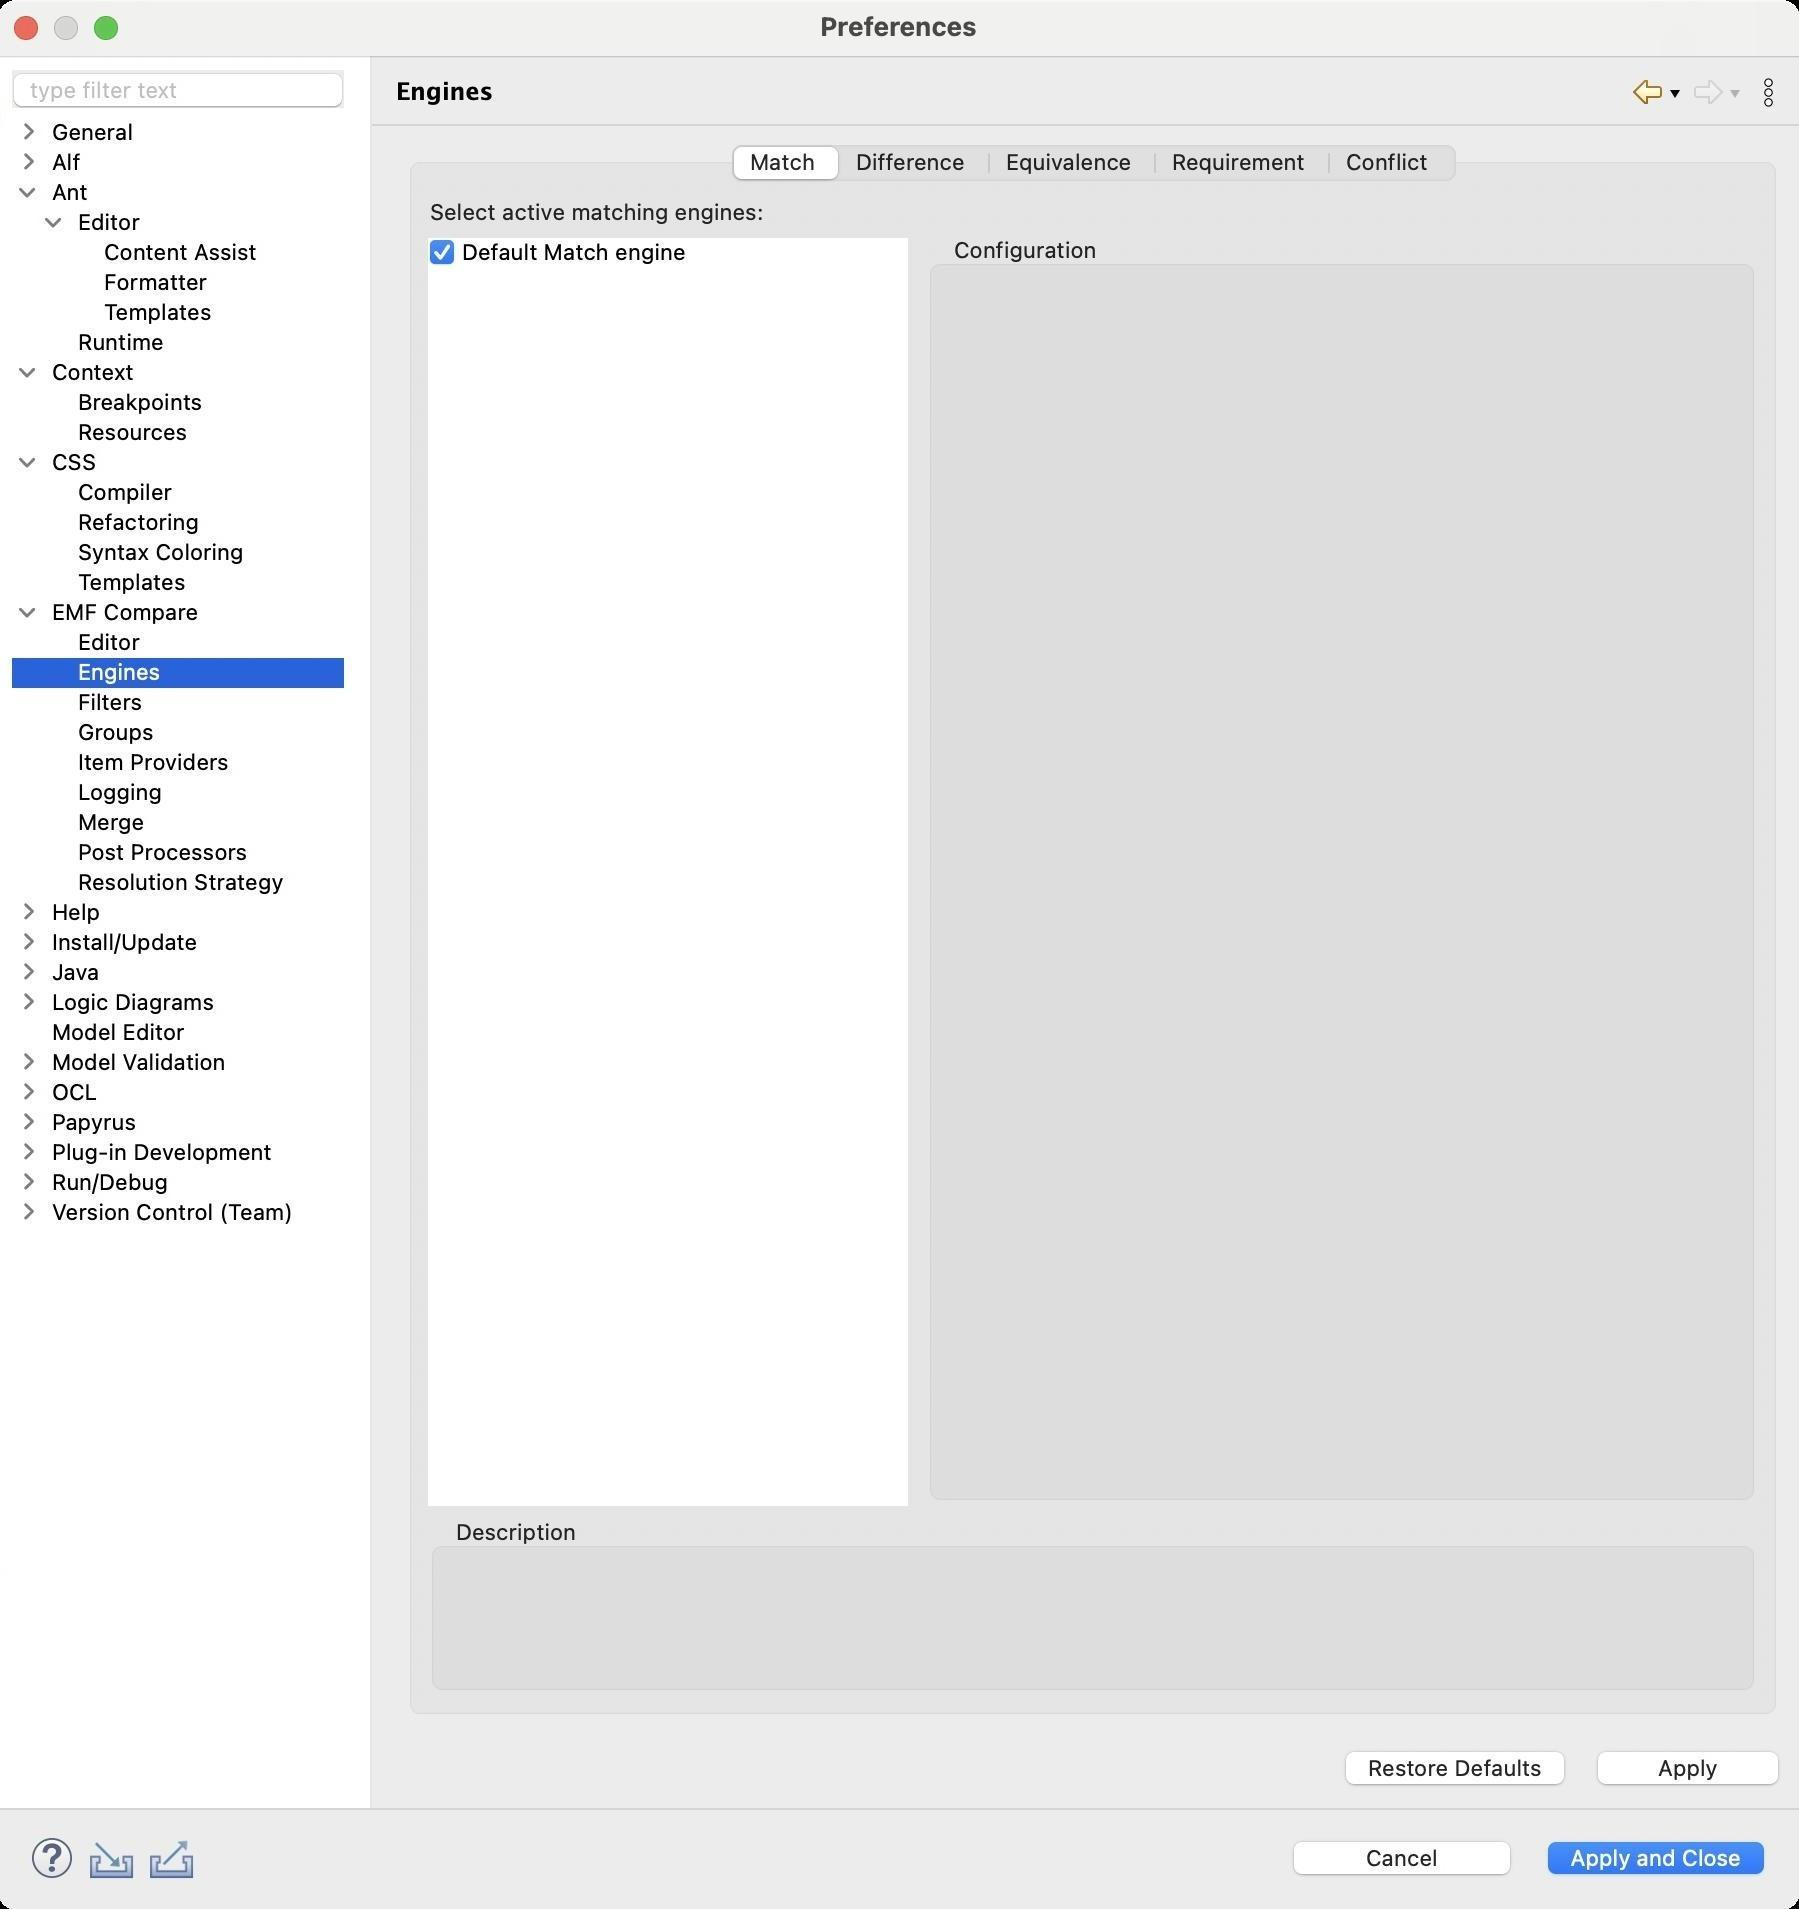
Accessibility tree:
{"name": "Preferences", "role": "AXWindow", "description": null, "role_description": "standard window", "value": null, "position": "480.00;95.00", "size": "901;955", "children": [{"name": "Apply_and_Close", "role": "AXButton", "description": null, "role_description": "button", "value": null, "position": "769.00;917.00", "size": "120;27", "children": []}, {"name": "Cancel", "role": "AXButton", "description": null, "role_description": "button", "value": null, "position": "642.00;917.00", "size": "120;27", "children": []}, {"name": null, "role": "AXToolbar", "description": null, "role_description": "toolbar", "value": null, "position": "12.00;915.00", "size": "90;30", "children": [{"name": "Help", "role": "AXCheckBox", "description": null, "role_description": "checkbox", "value": 0, "position": "12.00;915.00", "size": "30;30", "children": []}, {"name": "Import", "role": "AXButton", "description": null, "role_description": "button", "value": null, "position": "42.00;915.00", "size": "30;30", "children": []}, {"name": "Export", "role": "AXButton", "description": null, "role_description": "button", "value": null, "position": "72.00;915.00", "size": "30;30", "children": []}]}, {"name": null, "role": "AXScrollArea", "description": null, "role_description": "scroll area", "value": null, "position": "199.00;69.00", "size": "697;830", "children": [{"name": "Apply", "role": "AXButton", "description": null, "role_description": "button", "value": null, "position": "794.00;872.00", "size": "102;27", "children": []}, {"name": "Restore_Defaults", "role": "AXButton", "description": null, "role_description": "button", "value": null, "position": "668.00;872.00", "size": "121;27", "children": []}, {"name": null, "role": "AXTabGroup", "description": null, "role_description": "tab group", "value": "{\n    \"name\": \"Match\",\n    \"role\": \"AXRadioButton\",\n    \"description\": null,\n    \"role_description\": \"tab\",\n    \"value\": 1,\n    \"position\": \"368.00;72.00\",\n    \"size\": \"53;20\",\n    \"children\": []\n}", "position": "199.00;69.00", "size": "697;798", "children": [{"name": "Match", "role": "AXRadioButton", "description": null, "role_description": "tab", "value": 1, "position": "368.00;72.00", "size": "53;20", "children": []}, {"name": "Difference", "role": "AXRadioButton", "description": null, "role_description": "tab", "value": 0, "position": "421.00;72.00", "size": "75;20", "children": []}, {"name": "Equivalence", "role": "AXRadioButton", "description": null, "role_description": "tab", "value": 0, "position": "496.00;72.00", "size": "83;20", "children": []}, {"name": "Requirement", "role": "AXRadioButton", "description": null, "role_description": "tab", "value": 0, "position": "579.00;72.00", "size": "87;20", "children": []}, {"name": "Conflict", "role": "AXRadioButton", "description": null, "role_description": "tab", "value": 0, "position": "666.00;72.00", "size": "62;20", "children": []}, {"name": null, "role": "AXGroup", "description": null, "role_description": "group", "value": null, "position": "214.00;759.00", "size": "667;90", "children": [{"name": null, "role": "AXStaticText", "description": null, "role_description": "text", "value": "", "position": "228.00;784.00", "size": "639;50", "children": []}, {"name": null, "role": "AXStaticText", "description": null, "role_description": "text", "value": "Description", "position": "225.00;759.00", "size": "68;14", "children": []}]}, {"name": null, "role": "AXGroup", "description": null, "role_description": "group", "value": null, "position": "463.00;118.00", "size": "418;636", "children": [{"name": null, "role": "AXStaticText", "description": null, "role_description": "text", "value": "Configuration", "position": "474.00;118.00", "size": "79;14", "children": []}]}, {"name": null, "role": "AXScrollArea", "description": null, "role_description": "scroll area", "value": null, "position": "214.00;118.00", "size": "242;636", "children": [{"name": null, "role": "AXTable", "description": null, "role_description": "table", "value": null, "position": "215.00;119.00", "size": "240;634", "children": [{"name": null, "role": "AXRow", "description": null, "role_description": "table row", "value": null, "position": "215.00;119.00", "size": "240;15", "children": [{"name": "", "role": "AXCheckBox", "description": null, "role_description": "checkbox", "value": 1, "position": "215.00;119.00", "size": "14;14", "children": []}, {"name": null, "role": "AXStaticText", "description": null, "role_description": "text", "value": "Default Match engine", "position": "230.00;119.00", "size": "116;14", "children": []}]}, {"name": null, "role": "AXColumn", "description": null, "role_description": "column", "value": null, "position": "215.00;119.00", "size": "15;634", "children": []}, {"name": null, "role": "AXColumn", "description": null, "role_description": "column", "value": null, "position": "230.00;119.00", "size": "117;634", "children": []}]}]}, {"name": null, "role": "AXStaticText", "description": null, "role_description": "text", "value": "Select active matching engines:", "position": "214.00;99.00", "size": "171;14", "children": []}]}]}, {"name": null, "role": "AXToolbar", "description": "", "role_description": "toolbar", "value": null, "position": "814.00;35.00", "size": "82;22", "children": [{"name": "Back_to_Editor", "role": "AXMenuButton", "description": null, "role_description": "menu button", "value": null, "position": "814.00;35.00", "size": "22;22", "children": []}, {"name": "Forward", "role": "AXMenuButton", "description": null, "role_description": "menu button", "value": null, "position": "844.00;35.00", "size": "22;22", "children": []}, {"name": "Additional_Dialog_Actions", "role": "AXButton", "description": null, "role_description": "button", "value": null, "position": "874.00;35.00", "size": "22;22", "children": []}]}, {"name": null, "role": "AXStaticText", "description": "", "role_description": "text", "value": "Engines", "position": "196.00;35.00", "size": "611;21", "children": []}, {"name": null, "role": "AXSplitter", "description": null, "role_description": "splitter", "value": 180, "position": "180.00;28.00", "size": "5;876", "children": []}, {"name": null, "role": "AXScrollArea", "description": null, "role_description": "scroll area", "value": null, "position": "7.00;59.00", "size": "166;845", "children": [{"name": null, "role": "AXOutline", "description": null, "role_description": "outline", "value": null, "position": "7.00;59.00", "size": "166;845", "children": [{"name": null, "role": "AXRow", "description": null, "role_description": "outline row", "value": null, "position": "7.00;59.00", "size": "166;15", "children": [{"name": null, "role": "AXGroup", "description": null, "role_description": "group", "value": null, "position": "7.00;59.00", "size": "141;15", "children": [{"name": null, "role": "AXDisclosureTriangle", "description": null, "role_description": "disclosure triangle", "value": 0, "position": "9.00;59.00", "size": "12;14", "children": []}, {"name": null, "role": "AXStaticText", "description": null, "role_description": "text", "value": "General", "position": "25.00;59.00", "size": "122;14", "children": []}]}]}, {"name": null, "role": "AXRow", "description": null, "role_description": "outline row", "value": null, "position": "7.00;74.00", "size": "166;15", "children": [{"name": null, "role": "AXGroup", "description": null, "role_description": "group", "value": null, "position": "7.00;74.00", "size": "141;15", "children": [{"name": null, "role": "AXDisclosureTriangle", "description": null, "role_description": "disclosure triangle", "value": 0, "position": "9.00;74.00", "size": "12;14", "children": []}, {"name": null, "role": "AXStaticText", "description": null, "role_description": "text", "value": "Alf", "position": "25.00;74.00", "size": "122;14", "children": []}]}]}, {"name": null, "role": "AXRow", "description": null, "role_description": "outline row", "value": null, "position": "7.00;89.00", "size": "166;15", "children": [{"name": null, "role": "AXGroup", "description": null, "role_description": "group", "value": null, "position": "7.00;89.00", "size": "141;15", "children": [{"name": null, "role": "AXDisclosureTriangle", "description": null, "role_description": "disclosure triangle", "value": 1, "position": "9.00;89.00", "size": "12;14", "children": []}, {"name": null, "role": "AXStaticText", "description": null, "role_description": "text", "value": "Ant", "position": "25.00;89.00", "size": "122;14", "children": []}]}]}, {"name": null, "role": "AXRow", "description": null, "role_description": "outline row", "value": null, "position": "7.00;104.00", "size": "166;15", "children": [{"name": null, "role": "AXGroup", "description": null, "role_description": "group", "value": null, "position": "7.00;104.00", "size": "141;15", "children": [{"name": null, "role": "AXDisclosureTriangle", "description": null, "role_description": "disclosure triangle", "value": 1, "position": "22.00;104.00", "size": "12;14", "children": []}, {"name": null, "role": "AXStaticText", "description": null, "role_description": "text", "value": "Editor", "position": "38.00;104.00", "size": "109;14", "children": []}]}]}, {"name": null, "role": "AXRow", "description": null, "role_description": "outline row", "value": null, "position": "7.00;119.00", "size": "166;15", "children": [{"name": null, "role": "AXStaticText", "description": null, "role_description": "text", "value": "Content Assist", "position": "51.00;119.00", "size": "96;14", "children": []}]}, {"name": null, "role": "AXRow", "description": null, "role_description": "outline row", "value": null, "position": "7.00;134.00", "size": "166;15", "children": [{"name": null, "role": "AXStaticText", "description": null, "role_description": "text", "value": "Formatter", "position": "51.00;134.00", "size": "96;14", "children": []}]}, {"name": null, "role": "AXRow", "description": null, "role_description": "outline row", "value": null, "position": "7.00;149.00", "size": "166;15", "children": [{"name": null, "role": "AXStaticText", "description": null, "role_description": "text", "value": "Templates", "position": "51.00;149.00", "size": "96;14", "children": []}]}, {"name": null, "role": "AXRow", "description": null, "role_description": "outline row", "value": null, "position": "7.00;164.00", "size": "166;15", "children": [{"name": null, "role": "AXStaticText", "description": null, "role_description": "text", "value": "Runtime", "position": "38.00;164.00", "size": "109;14", "children": []}]}, {"name": null, "role": "AXRow", "description": null, "role_description": "outline row", "value": null, "position": "7.00;179.00", "size": "166;15", "children": [{"name": null, "role": "AXGroup", "description": null, "role_description": "group", "value": null, "position": "7.00;179.00", "size": "141;15", "children": [{"name": null, "role": "AXDisclosureTriangle", "description": null, "role_description": "disclosure triangle", "value": 1, "position": "9.00;179.00", "size": "12;14", "children": []}, {"name": null, "role": "AXStaticText", "description": null, "role_description": "text", "value": "Context", "position": "25.00;179.00", "size": "122;14", "children": []}]}]}, {"name": null, "role": "AXRow", "description": null, "role_description": "outline row", "value": null, "position": "7.00;194.00", "size": "166;15", "children": [{"name": null, "role": "AXStaticText", "description": null, "role_description": "text", "value": "Breakpoints", "position": "38.00;194.00", "size": "109;14", "children": []}]}, {"name": null, "role": "AXRow", "description": null, "role_description": "outline row", "value": null, "position": "7.00;209.00", "size": "166;15", "children": [{"name": null, "role": "AXStaticText", "description": null, "role_description": "text", "value": "Resources", "position": "38.00;209.00", "size": "109;14", "children": []}]}, {"name": null, "role": "AXRow", "description": null, "role_description": "outline row", "value": null, "position": "7.00;224.00", "size": "166;15", "children": [{"name": null, "role": "AXGroup", "description": null, "role_description": "group", "value": null, "position": "7.00;224.00", "size": "141;15", "children": [{"name": null, "role": "AXDisclosureTriangle", "description": null, "role_description": "disclosure triangle", "value": 1, "position": "9.00;224.00", "size": "12;14", "children": []}, {"name": null, "role": "AXStaticText", "description": null, "role_description": "text", "value": "CSS", "position": "25.00;224.00", "size": "122;14", "children": []}]}]}, {"name": null, "role": "AXRow", "description": null, "role_description": "outline row", "value": null, "position": "7.00;239.00", "size": "166;15", "children": [{"name": null, "role": "AXStaticText", "description": null, "role_description": "text", "value": "Compiler", "position": "38.00;239.00", "size": "109;14", "children": []}]}, {"name": null, "role": "AXRow", "description": null, "role_description": "outline row", "value": null, "position": "7.00;254.00", "size": "166;15", "children": [{"name": null, "role": "AXStaticText", "description": null, "role_description": "text", "value": "Refactoring", "position": "38.00;254.00", "size": "109;14", "children": []}]}, {"name": null, "role": "AXRow", "description": null, "role_description": "outline row", "value": null, "position": "7.00;269.00", "size": "166;15", "children": [{"name": null, "role": "AXStaticText", "description": null, "role_description": "text", "value": "Syntax Coloring", "position": "38.00;269.00", "size": "109;14", "children": []}]}, {"name": null, "role": "AXRow", "description": null, "role_description": "outline row", "value": null, "position": "7.00;284.00", "size": "166;15", "children": [{"name": null, "role": "AXStaticText", "description": null, "role_description": "text", "value": "Templates", "position": "38.00;284.00", "size": "109;14", "children": []}]}, {"name": null, "role": "AXRow", "description": null, "role_description": "outline row", "value": null, "position": "7.00;299.00", "size": "166;15", "children": [{"name": null, "role": "AXGroup", "description": null, "role_description": "group", "value": null, "position": "7.00;299.00", "size": "141;15", "children": [{"name": null, "role": "AXDisclosureTriangle", "description": null, "role_description": "disclosure triangle", "value": 1, "position": "9.00;299.00", "size": "12;14", "children": []}, {"name": null, "role": "AXStaticText", "description": null, "role_description": "text", "value": "EMF Compare", "position": "25.00;299.00", "size": "122;14", "children": []}]}]}, {"name": null, "role": "AXRow", "description": null, "role_description": "outline row", "value": null, "position": "7.00;314.00", "size": "166;15", "children": [{"name": null, "role": "AXStaticText", "description": null, "role_description": "text", "value": "Editor", "position": "38.00;314.00", "size": "109;14", "children": []}]}, {"name": null, "role": "AXRow", "description": null, "role_description": "outline row", "value": null, "position": "7.00;329.00", "size": "166;15", "children": [{"name": null, "role": "AXStaticText", "description": null, "role_description": "text", "value": "Engines", "position": "38.00;329.00", "size": "109;14", "children": []}]}, {"name": null, "role": "AXRow", "description": null, "role_description": "outline row", "value": null, "position": "7.00;344.00", "size": "166;15", "children": [{"name": null, "role": "AXStaticText", "description": null, "role_description": "text", "value": "Filters", "position": "38.00;344.00", "size": "109;14", "children": []}]}, {"name": null, "role": "AXRow", "description": null, "role_description": "outline row", "value": null, "position": "7.00;359.00", "size": "166;15", "children": [{"name": null, "role": "AXStaticText", "description": null, "role_description": "text", "value": "Groups", "position": "38.00;359.00", "size": "109;14", "children": []}]}, {"name": null, "role": "AXRow", "description": null, "role_description": "outline row", "value": null, "position": "7.00;374.00", "size": "166;15", "children": [{"name": null, "role": "AXStaticText", "description": null, "role_description": "text", "value": "Item Providers", "position": "38.00;374.00", "size": "109;14", "children": []}]}, {"name": null, "role": "AXRow", "description": null, "role_description": "outline row", "value": null, "position": "7.00;389.00", "size": "166;15", "children": [{"name": null, "role": "AXStaticText", "description": null, "role_description": "text", "value": "Logging", "position": "38.00;389.00", "size": "109;14", "children": []}]}, {"name": null, "role": "AXRow", "description": null, "role_description": "outline row", "value": null, "position": "7.00;404.00", "size": "166;15", "children": [{"name": null, "role": "AXStaticText", "description": null, "role_description": "text", "value": "Merge", "position": "38.00;404.00", "size": "109;14", "children": []}]}, {"name": null, "role": "AXRow", "description": null, "role_description": "outline row", "value": null, "position": "7.00;419.00", "size": "166;15", "children": [{"name": null, "role": "AXStaticText", "description": null, "role_description": "text", "value": "Post Processors", "position": "38.00;419.00", "size": "109;14", "children": []}]}, {"name": null, "role": "AXRow", "description": null, "role_description": "outline row", "value": null, "position": "7.00;434.00", "size": "166;15", "children": [{"name": null, "role": "AXStaticText", "description": null, "role_description": "text", "value": "Resolution Strategy", "position": "38.00;434.00", "size": "109;14", "children": []}]}, {"name": null, "role": "AXRow", "description": null, "role_description": "outline row", "value": null, "position": "7.00;449.00", "size": "166;15", "children": [{"name": null, "role": "AXGroup", "description": null, "role_description": "group", "value": null, "position": "7.00;449.00", "size": "141;15", "children": [{"name": null, "role": "AXDisclosureTriangle", "description": null, "role_description": "disclosure triangle", "value": 0, "position": "9.00;449.00", "size": "12;14", "children": []}, {"name": null, "role": "AXStaticText", "description": null, "role_description": "text", "value": "Help", "position": "25.00;449.00", "size": "122;14", "children": []}]}]}, {"name": null, "role": "AXRow", "description": null, "role_description": "outline row", "value": null, "position": "7.00;464.00", "size": "166;15", "children": [{"name": null, "role": "AXGroup", "description": null, "role_description": "group", "value": null, "position": "7.00;464.00", "size": "141;15", "children": [{"name": null, "role": "AXDisclosureTriangle", "description": null, "role_description": "disclosure triangle", "value": 0, "position": "9.00;464.00", "size": "12;14", "children": []}, {"name": null, "role": "AXStaticText", "description": null, "role_description": "text", "value": "Install/Update", "position": "25.00;464.00", "size": "122;14", "children": []}]}]}, {"name": null, "role": "AXRow", "description": null, "role_description": "outline row", "value": null, "position": "7.00;479.00", "size": "166;15", "children": [{"name": null, "role": "AXGroup", "description": null, "role_description": "group", "value": null, "position": "7.00;479.00", "size": "141;15", "children": [{"name": null, "role": "AXDisclosureTriangle", "description": null, "role_description": "disclosure triangle", "value": 0, "position": "9.00;479.00", "size": "12;14", "children": []}, {"name": null, "role": "AXStaticText", "description": null, "role_description": "text", "value": "Java", "position": "25.00;479.00", "size": "122;14", "children": []}]}]}, {"name": null, "role": "AXRow", "description": null, "role_description": "outline row", "value": null, "position": "7.00;494.00", "size": "166;15", "children": [{"name": null, "role": "AXGroup", "description": null, "role_description": "group", "value": null, "position": "7.00;494.00", "size": "141;15", "children": [{"name": null, "role": "AXDisclosureTriangle", "description": null, "role_description": "disclosure triangle", "value": 0, "position": "9.00;494.00", "size": "12;14", "children": []}, {"name": null, "role": "AXStaticText", "description": null, "role_description": "text", "value": "Logic Diagrams", "position": "25.00;494.00", "size": "122;14", "children": []}]}]}, {"name": null, "role": "AXRow", "description": null, "role_description": "outline row", "value": null, "position": "7.00;509.00", "size": "166;15", "children": [{"name": null, "role": "AXStaticText", "description": null, "role_description": "text", "value": "Model Editor", "position": "25.00;509.00", "size": "122;14", "children": []}]}, {"name": null, "role": "AXRow", "description": null, "role_description": "outline row", "value": null, "position": "7.00;524.00", "size": "166;15", "children": [{"name": null, "role": "AXGroup", "description": null, "role_description": "group", "value": null, "position": "7.00;524.00", "size": "141;15", "children": [{"name": null, "role": "AXDisclosureTriangle", "description": null, "role_description": "disclosure triangle", "value": 0, "position": "9.00;524.00", "size": "12;14", "children": []}, {"name": null, "role": "AXStaticText", "description": null, "role_description": "text", "value": "Model Validation", "position": "25.00;524.00", "size": "122;14", "children": []}]}]}, {"name": null, "role": "AXRow", "description": null, "role_description": "outline row", "value": null, "position": "7.00;539.00", "size": "166;15", "children": [{"name": null, "role": "AXGroup", "description": null, "role_description": "group", "value": null, "position": "7.00;539.00", "size": "141;15", "children": [{"name": null, "role": "AXDisclosureTriangle", "description": null, "role_description": "disclosure triangle", "value": 0, "position": "9.00;539.00", "size": "12;14", "children": []}, {"name": null, "role": "AXStaticText", "description": null, "role_description": "text", "value": "OCL", "position": "25.00;539.00", "size": "122;14", "children": []}]}]}, {"name": null, "role": "AXRow", "description": null, "role_description": "outline row", "value": null, "position": "7.00;554.00", "size": "166;15", "children": [{"name": null, "role": "AXGroup", "description": null, "role_description": "group", "value": null, "position": "7.00;554.00", "size": "141;15", "children": [{"name": null, "role": "AXDisclosureTriangle", "description": null, "role_description": "disclosure triangle", "value": 0, "position": "9.00;554.00", "size": "12;14", "children": []}, {"name": null, "role": "AXStaticText", "description": null, "role_description": "text", "value": "Papyrus", "position": "25.00;554.00", "size": "122;14", "children": []}]}]}, {"name": null, "role": "AXRow", "description": null, "role_description": "outline row", "value": null, "position": "7.00;569.00", "size": "166;15", "children": [{"name": null, "role": "AXGroup", "description": null, "role_description": "group", "value": null, "position": "7.00;569.00", "size": "141;15", "children": [{"name": null, "role": "AXDisclosureTriangle", "description": null, "role_description": "disclosure triangle", "value": 0, "position": "9.00;569.00", "size": "12;14", "children": []}, {"name": null, "role": "AXStaticText", "description": null, "role_description": "text", "value": "Plug-in Development", "position": "25.00;569.00", "size": "122;14", "children": []}]}]}, {"name": null, "role": "AXRow", "description": null, "role_description": "outline row", "value": null, "position": "7.00;584.00", "size": "166;15", "children": [{"name": null, "role": "AXGroup", "description": null, "role_description": "group", "value": null, "position": "7.00;584.00", "size": "141;15", "children": [{"name": null, "role": "AXDisclosureTriangle", "description": null, "role_description": "disclosure triangle", "value": 0, "position": "9.00;584.00", "size": "12;14", "children": []}, {"name": null, "role": "AXStaticText", "description": null, "role_description": "text", "value": "Run/Debug", "position": "25.00;584.00", "size": "122;14", "children": []}]}]}, {"name": null, "role": "AXRow", "description": null, "role_description": "outline row", "value": null, "position": "7.00;599.00", "size": "166;15", "children": [{"name": null, "role": "AXGroup", "description": null, "role_description": "group", "value": null, "position": "7.00;599.00", "size": "141;15", "children": [{"name": null, "role": "AXDisclosureTriangle", "description": null, "role_description": "disclosure triangle", "value": 0, "position": "9.00;599.00", "size": "12;14", "children": []}, {"name": null, "role": "AXStaticText", "description": null, "role_description": "text", "value": "Version Control (Team)", "position": "25.00;599.00", "size": "122;14", "children": []}]}]}, {"name": null, "role": "AXColumn", "description": null, "role_description": "column", "value": null, "position": "7.00;59.00", "size": "141;845", "children": []}]}]}, {"name": "type_filter_text", "role": "AXTextField", "description": null, "role_description": "search text field", "value": "", "position": "7.00;35.00", "size": "166;19", "children": []}, {"name": null, "role": "AXButton", "description": null, "role_description": "close button", "value": null, "position": "7.00;6.00", "size": "14;16", "children": []}, {"name": null, "role": "AXButton", "description": null, "role_description": "zoom button", "value": null, "position": "47.00;6.00", "size": "14;16", "children": [{"name": null, "role": "AXGroup", "description": null, "role_description": "group", "value": null, "position": "47.00;6.00", "size": "14;16", "children": [{"name": null, "role": "AXGroup", "description": null, "role_description": "group", "value": null, "position": "47.00;6.00", "size": "14;16", "children": []}]}]}, {"name": null, "role": "AXButton", "description": null, "role_description": "minimize button", "value": null, "position": "27.00;6.00", "size": "14;16", "children": []}, {"name": null, "role": "AXStaticText", "description": null, "role_description": "text", "value": "Preferences", "position": "409.00;5.00", "size": "83;16", "children": []}]}